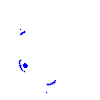
Particle: electron